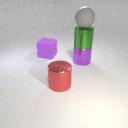
large purple metal cylinder below large green metal cylinder